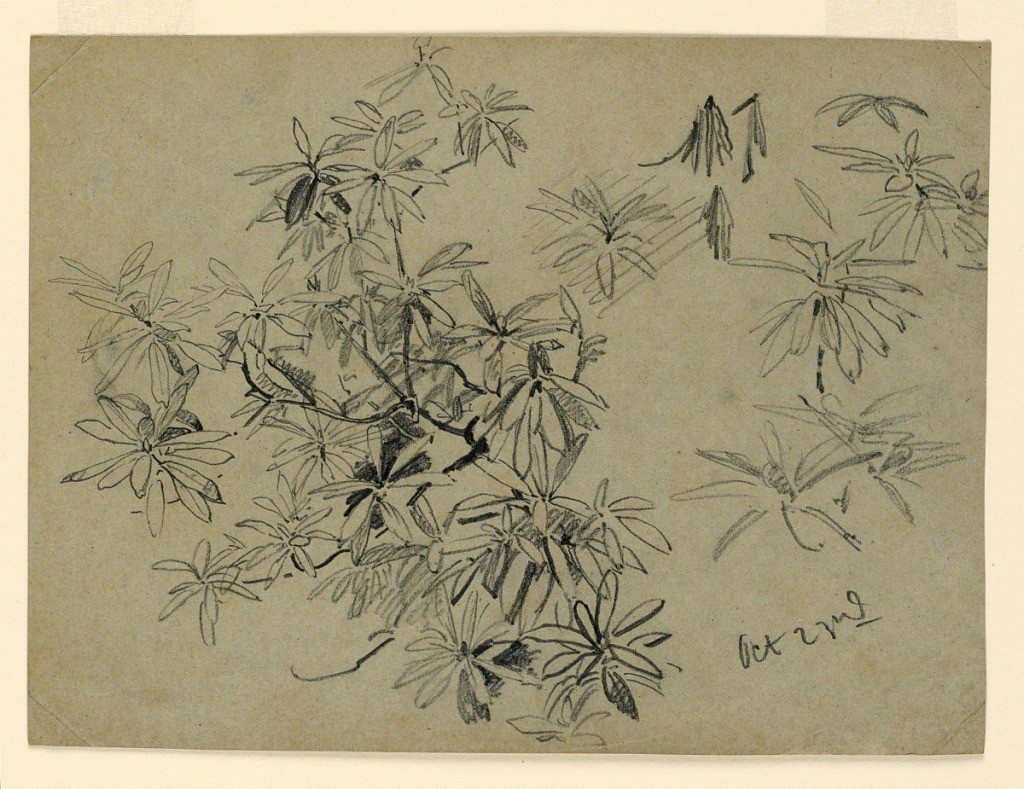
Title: Study of foliage
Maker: William Trost Richards, American, 1833–1905
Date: ca. 1865
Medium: Graphite on paper
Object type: Drawing
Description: Sketch of a tree with foliage.